Field crop: tomato
Growth stage: 1
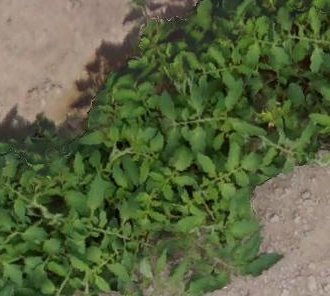
Species: tomato